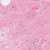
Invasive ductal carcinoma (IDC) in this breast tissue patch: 0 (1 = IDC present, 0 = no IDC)